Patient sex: M
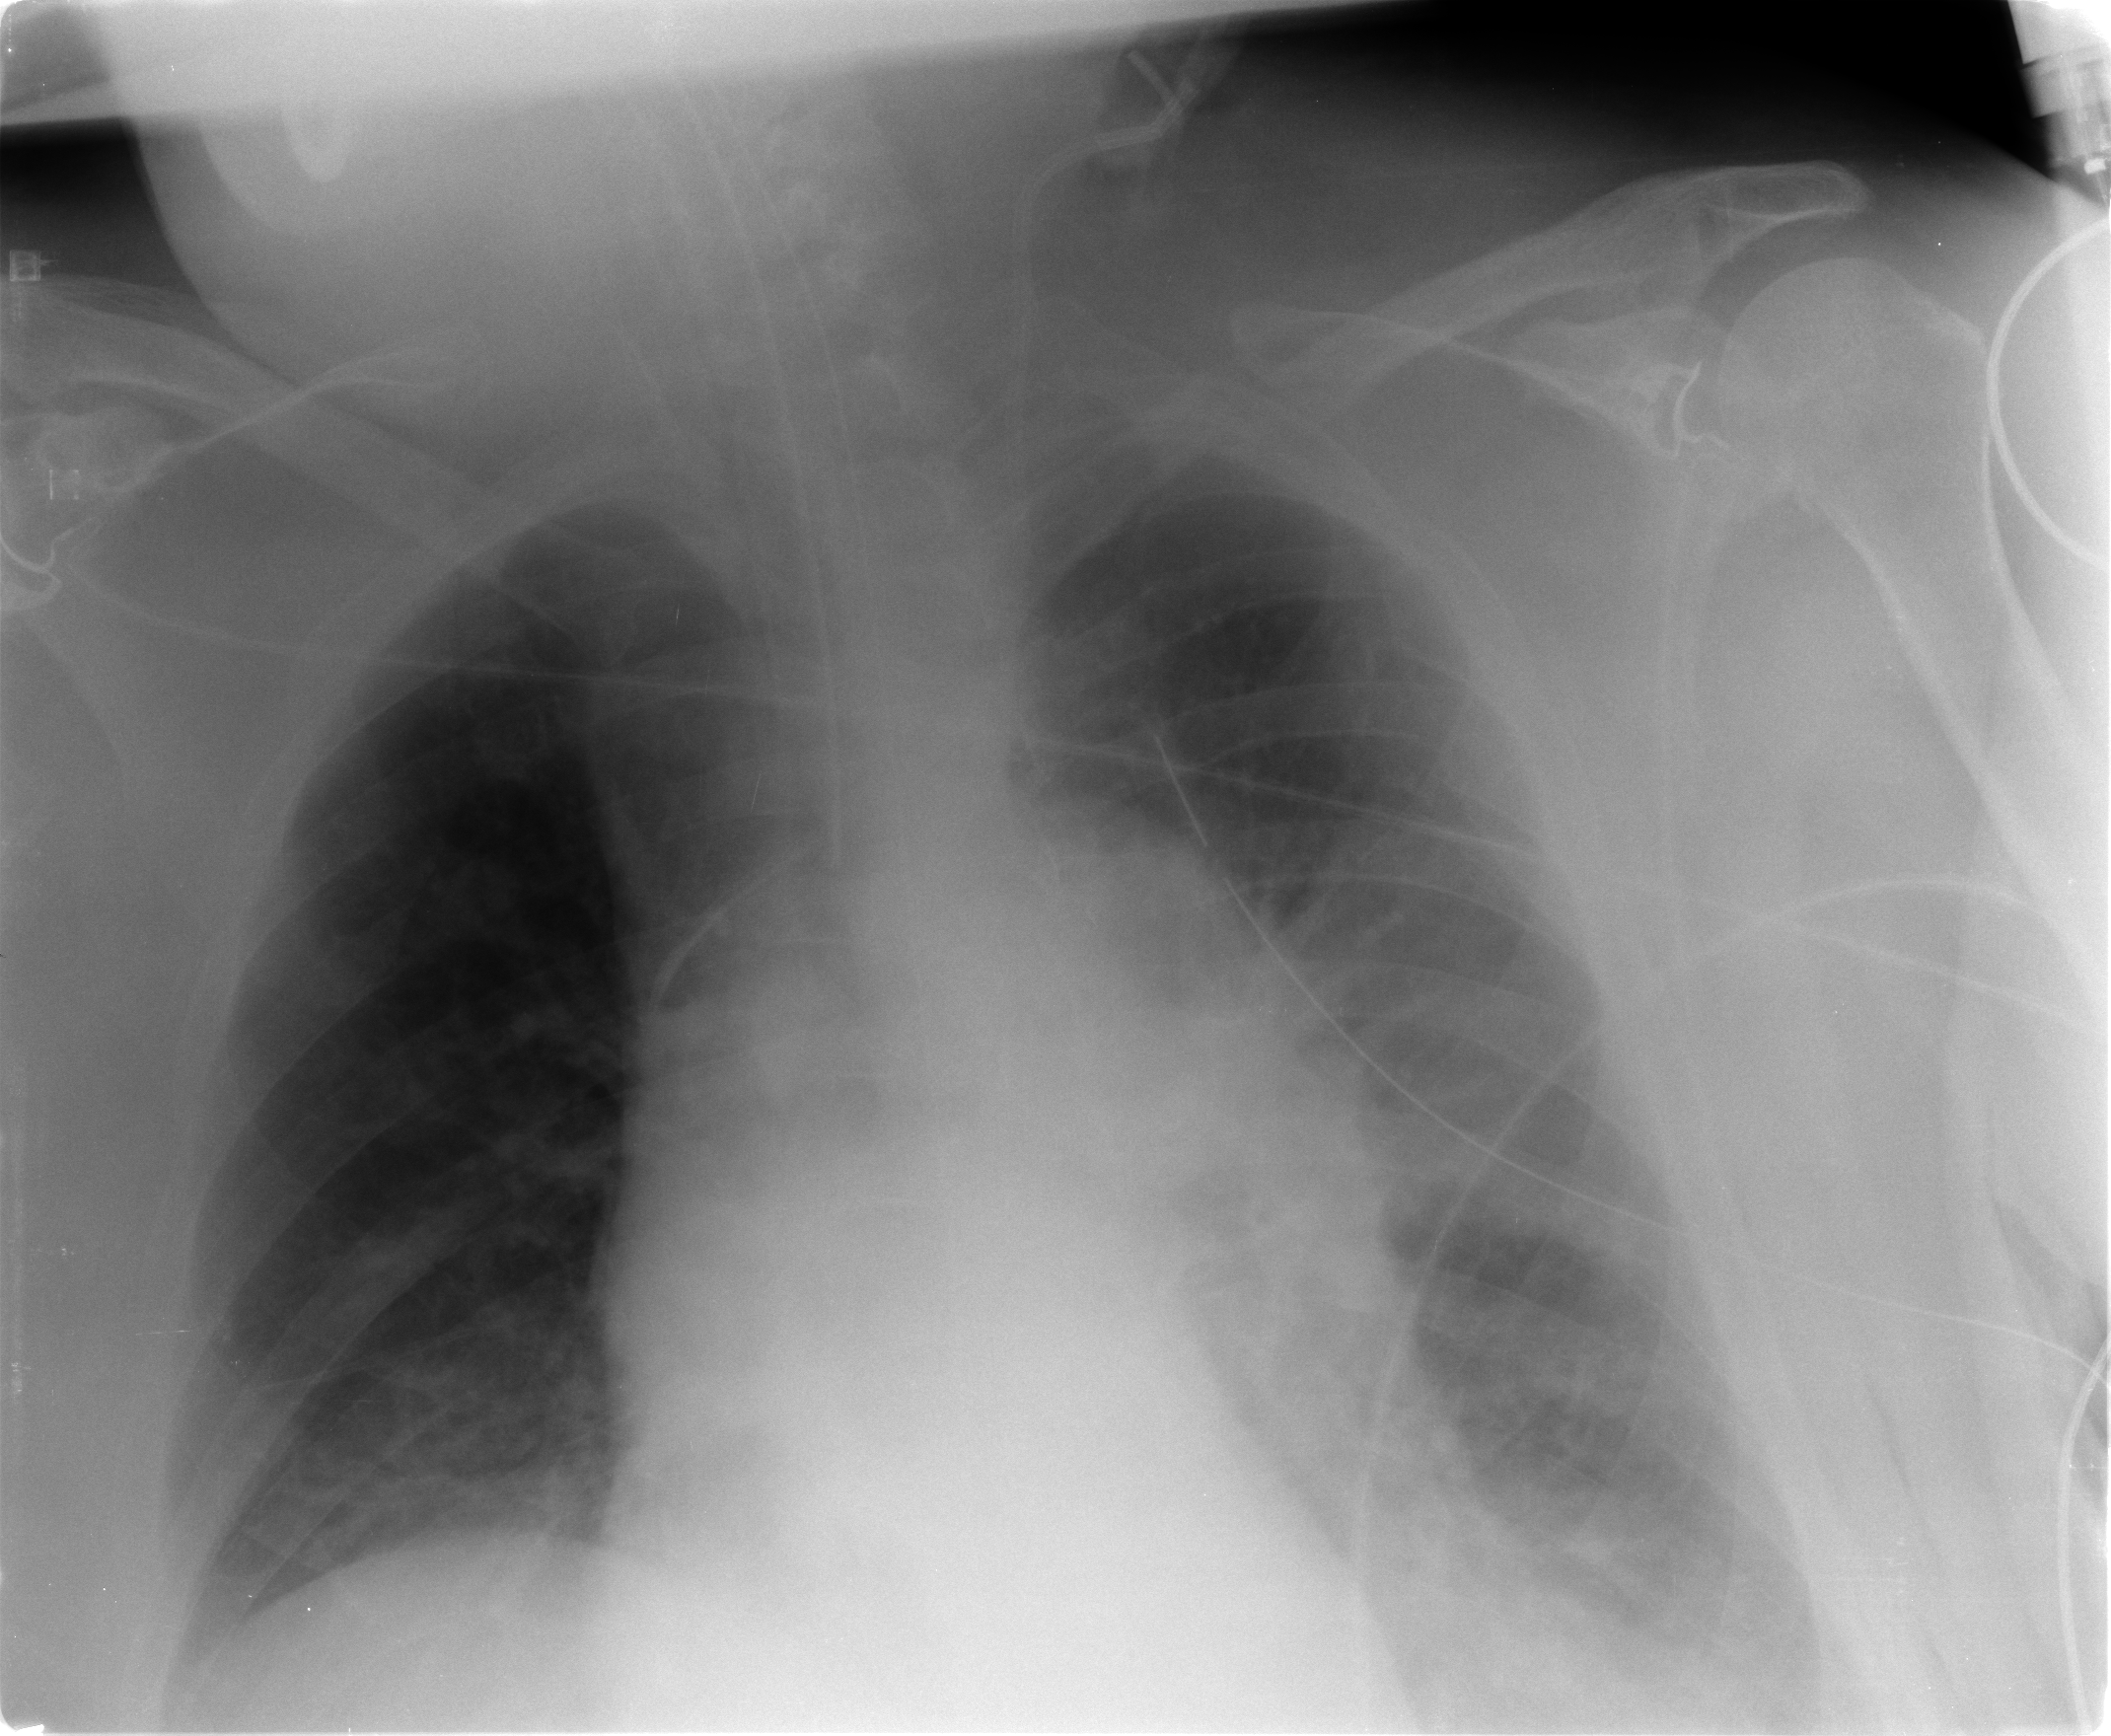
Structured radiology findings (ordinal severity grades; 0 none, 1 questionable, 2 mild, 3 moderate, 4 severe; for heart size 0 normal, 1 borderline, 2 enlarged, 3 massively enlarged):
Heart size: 0
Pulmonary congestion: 2
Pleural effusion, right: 1
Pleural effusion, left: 2
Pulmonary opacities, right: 1
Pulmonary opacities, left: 2
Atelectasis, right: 2
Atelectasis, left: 3